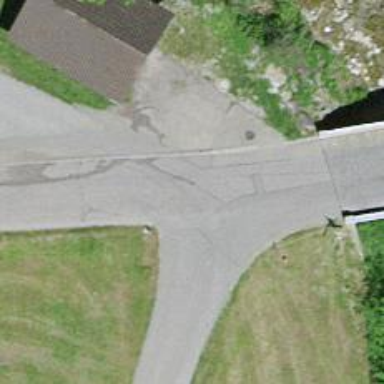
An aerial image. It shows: Unclassified road.